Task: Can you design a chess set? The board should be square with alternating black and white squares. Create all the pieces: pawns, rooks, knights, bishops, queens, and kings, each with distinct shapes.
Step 3220:
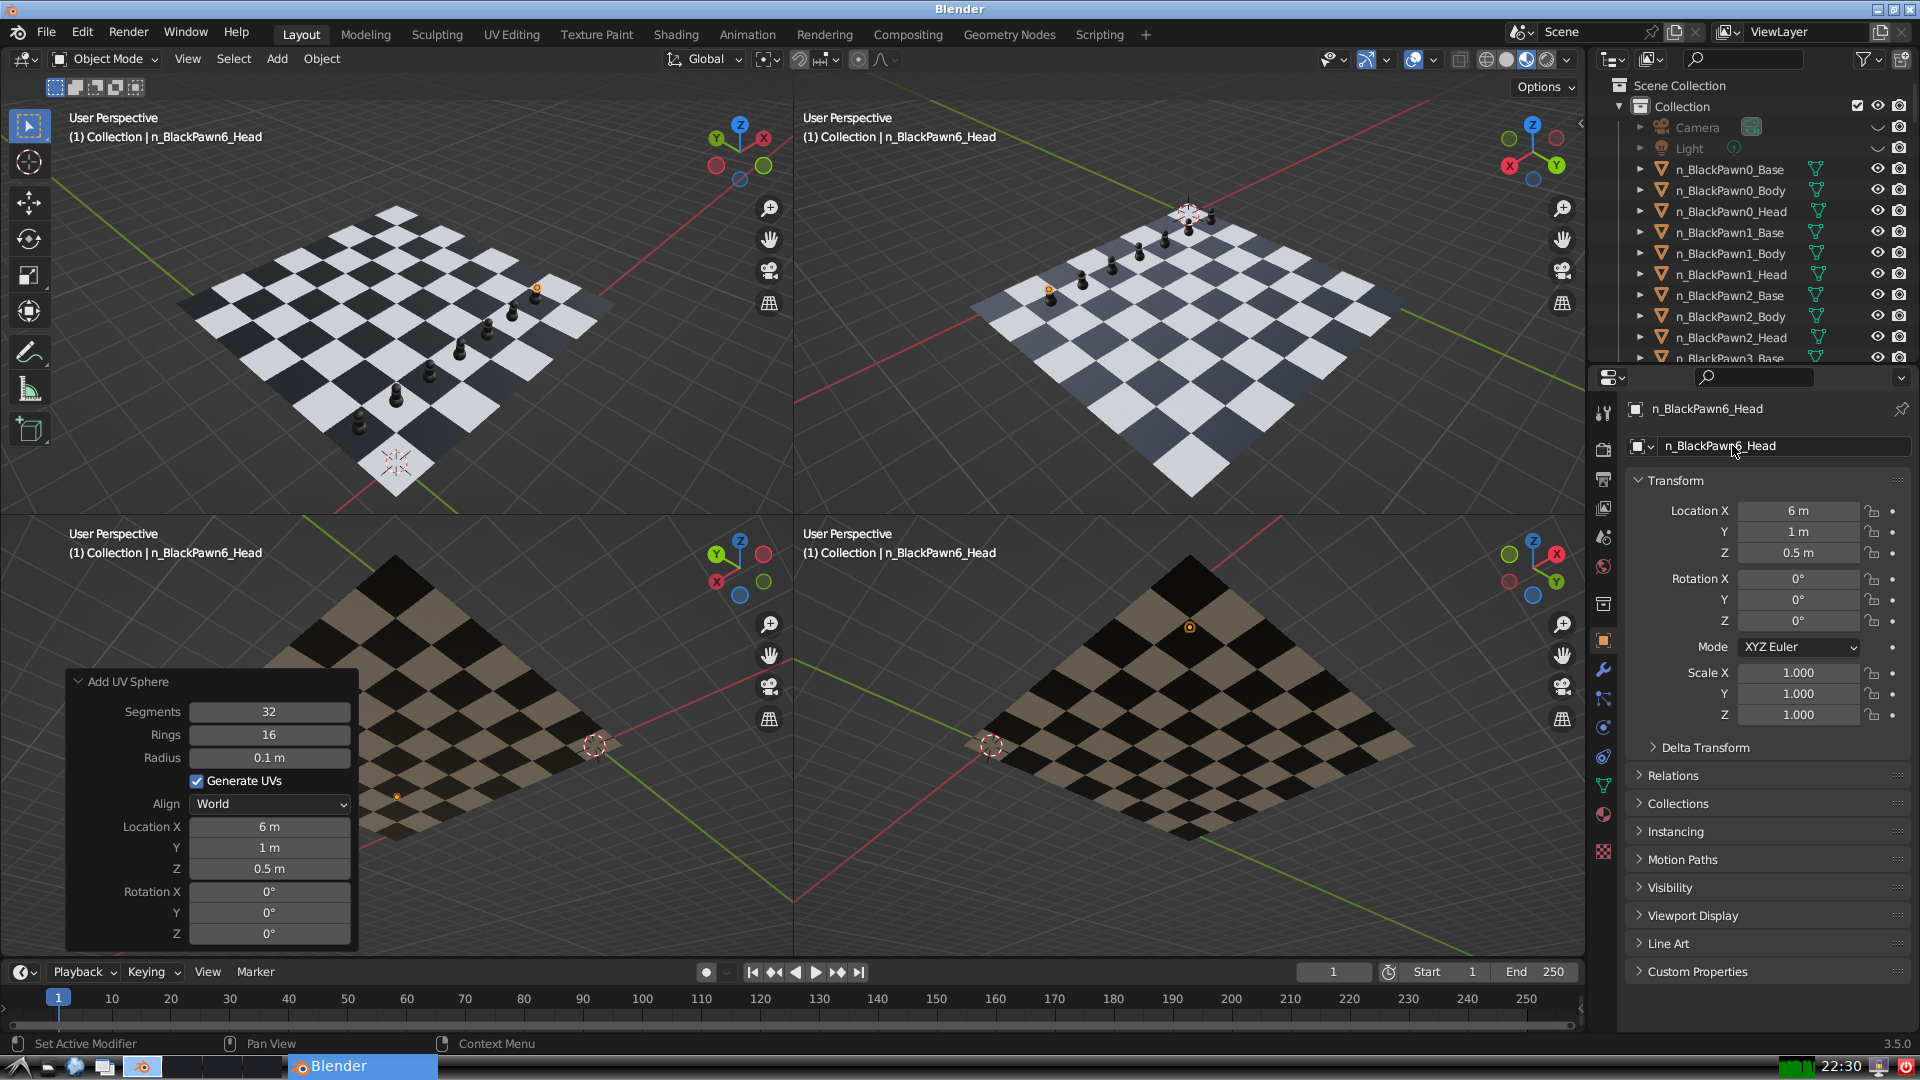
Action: {"mouse_move": [1603, 815]}